Field crop: maize
Growth stage: 2
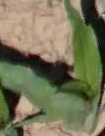
Species: maize